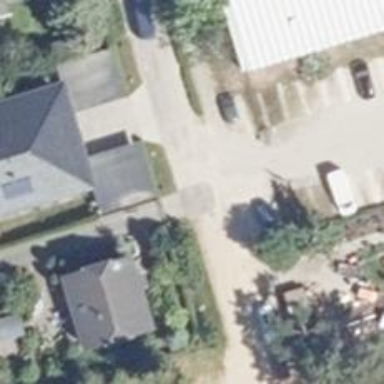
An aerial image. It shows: Residential road.